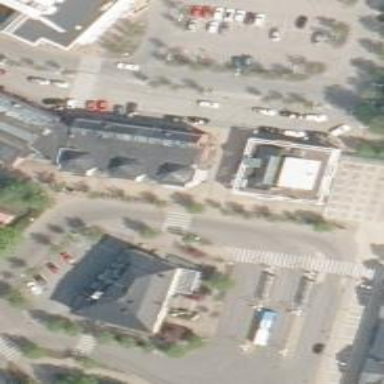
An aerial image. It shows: Post office.